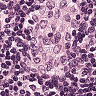
Metastatic tissue present: no